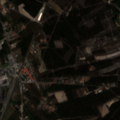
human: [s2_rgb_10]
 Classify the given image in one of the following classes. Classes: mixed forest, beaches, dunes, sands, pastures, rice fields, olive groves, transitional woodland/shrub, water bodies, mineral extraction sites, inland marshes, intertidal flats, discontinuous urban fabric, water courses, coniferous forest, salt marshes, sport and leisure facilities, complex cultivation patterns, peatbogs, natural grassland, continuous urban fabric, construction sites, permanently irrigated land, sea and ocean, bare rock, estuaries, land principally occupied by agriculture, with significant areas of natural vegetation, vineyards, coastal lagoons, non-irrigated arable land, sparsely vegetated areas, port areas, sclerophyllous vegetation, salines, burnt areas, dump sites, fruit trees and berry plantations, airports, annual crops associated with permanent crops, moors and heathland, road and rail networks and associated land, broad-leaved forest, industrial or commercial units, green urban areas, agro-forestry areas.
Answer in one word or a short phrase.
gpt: discontinuous urban fabric, industrial or commercial units, mineral extraction sites, coniferous forest, transitional woodland/shrub